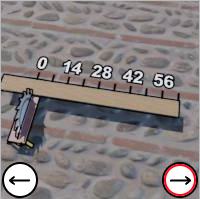
Task: length
Answer: 63
First scale value: 14.0